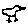
Label: bird